Field crop: maize
Growth stage: 2
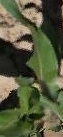
Species: maize